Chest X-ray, PA view. Patient: 56 years old, sex M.
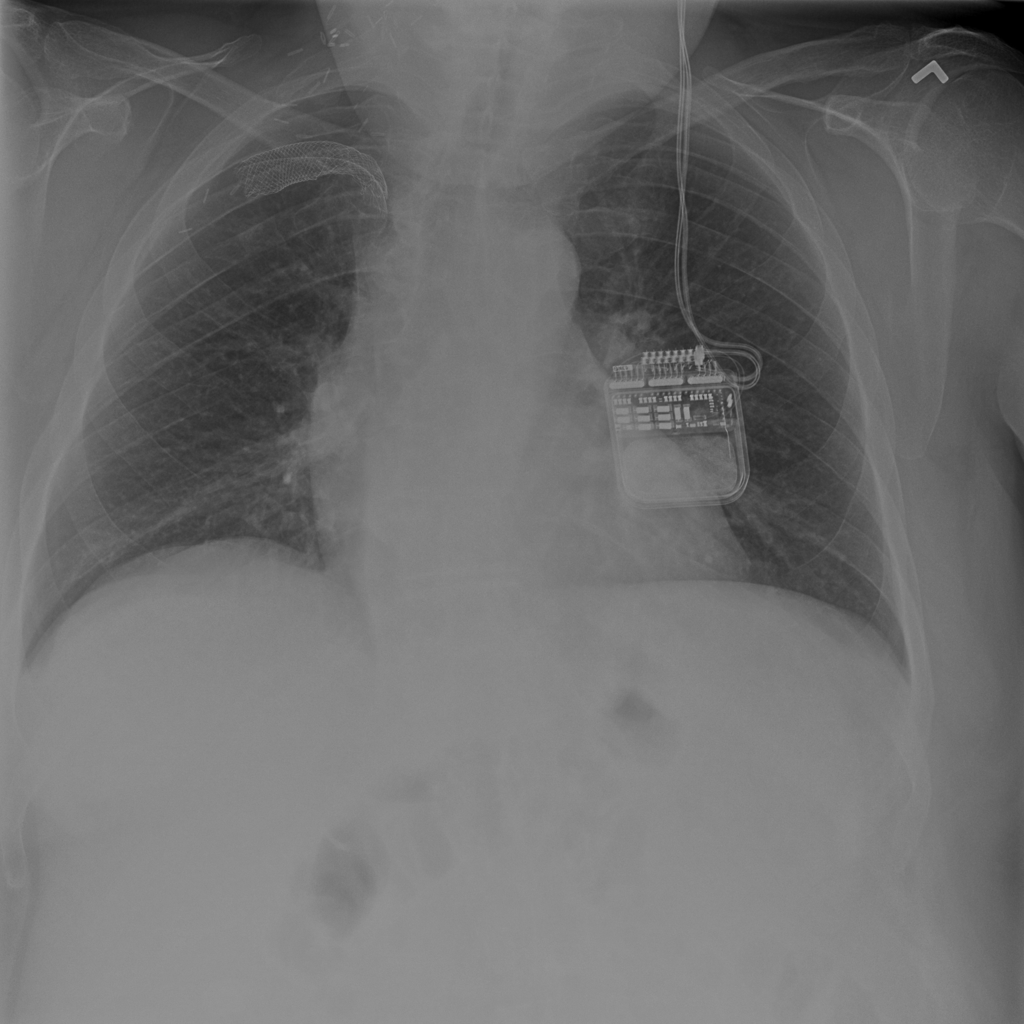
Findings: No Finding